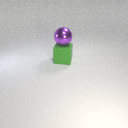
large purple metal sphere above large green rubber cube